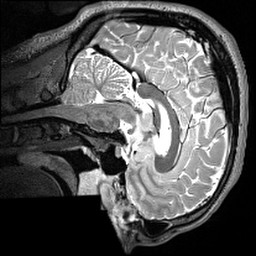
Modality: T2w
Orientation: sagittal
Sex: male
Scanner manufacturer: siemens
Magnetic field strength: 3 T
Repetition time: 3 s
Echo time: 0.418 s